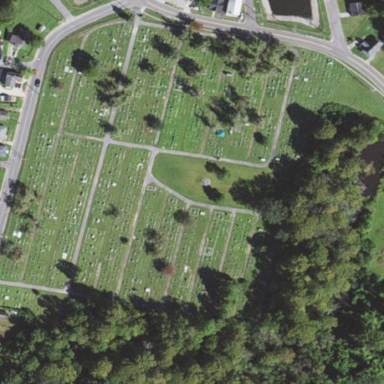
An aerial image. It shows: Cemetery.